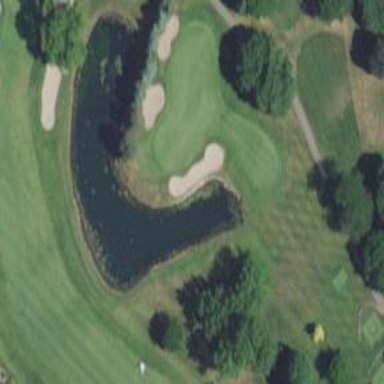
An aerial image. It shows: View of golf hole.